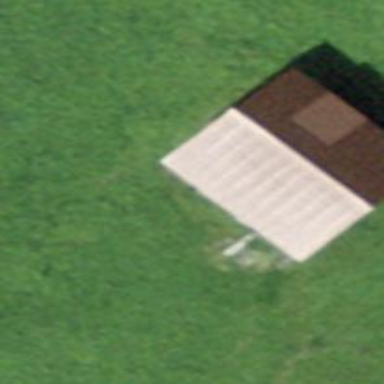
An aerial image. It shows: Rural barn.